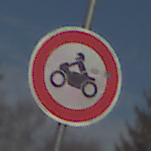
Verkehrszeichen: VerbotKraftraeder
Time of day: Midday
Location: Outdoor (Suburban)
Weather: PartlyCloudy
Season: NotSpecified
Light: Natural